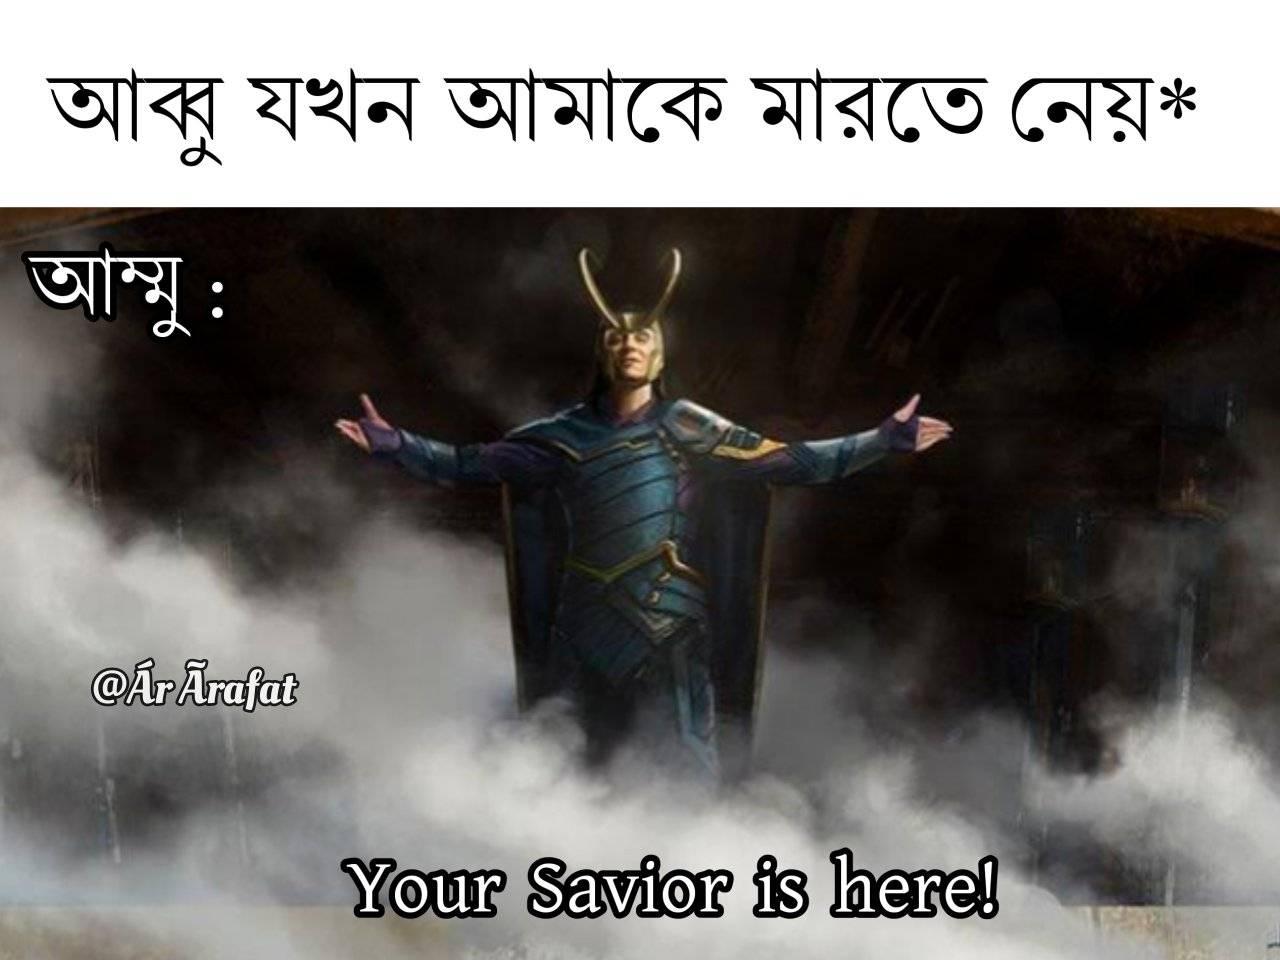
Caption: আব্বু যখন আমাকে মারতে নেয়*    আম্মু :  Your Savior is here !
Label: non-hate